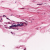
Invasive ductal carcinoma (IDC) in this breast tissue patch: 0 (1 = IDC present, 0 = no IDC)